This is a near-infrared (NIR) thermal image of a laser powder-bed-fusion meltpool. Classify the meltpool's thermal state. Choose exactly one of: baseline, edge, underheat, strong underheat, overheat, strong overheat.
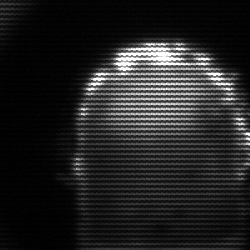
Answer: baseline